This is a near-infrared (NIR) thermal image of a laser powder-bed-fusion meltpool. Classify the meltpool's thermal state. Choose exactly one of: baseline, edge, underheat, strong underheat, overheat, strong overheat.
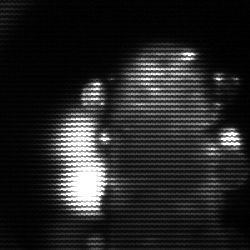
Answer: strong underheat